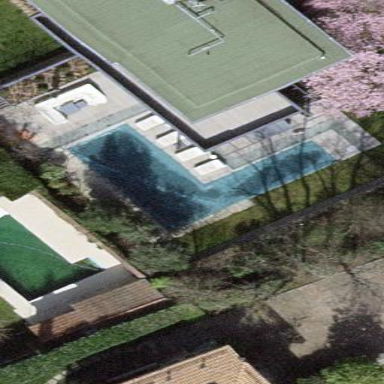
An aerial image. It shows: Outdoor swimming pool on leisure land.